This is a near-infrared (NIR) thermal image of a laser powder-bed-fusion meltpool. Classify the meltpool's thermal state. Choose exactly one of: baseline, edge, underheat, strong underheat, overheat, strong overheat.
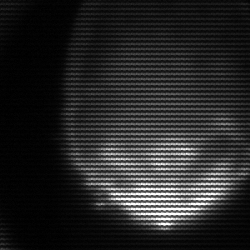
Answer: edge